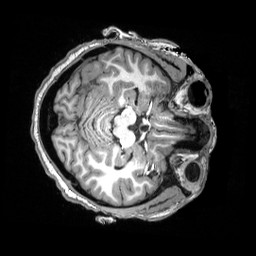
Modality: T1w
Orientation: axial
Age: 20
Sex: female
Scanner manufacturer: siemens
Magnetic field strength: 3 T
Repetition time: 2.53 s
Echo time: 0.0033 s